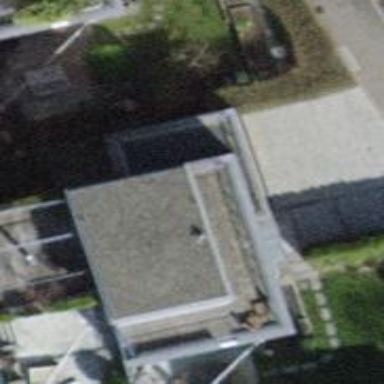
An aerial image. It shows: Building with flat roof.